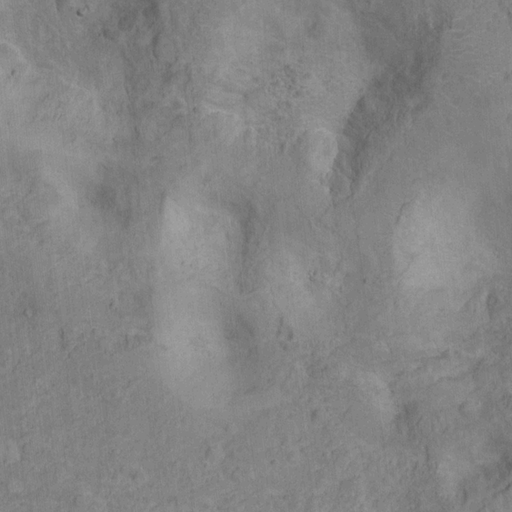
Classes present: Background